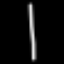
Label: line